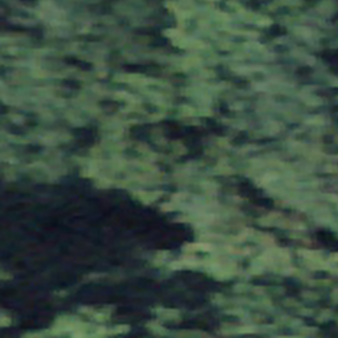
Label: other